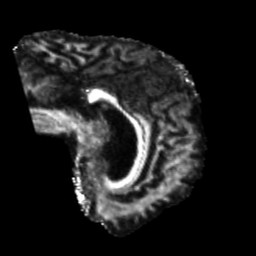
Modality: FA
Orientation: sagittal
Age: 60
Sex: male
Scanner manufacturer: siemens
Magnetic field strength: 3 T
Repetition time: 5.25 s
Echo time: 0.08 s